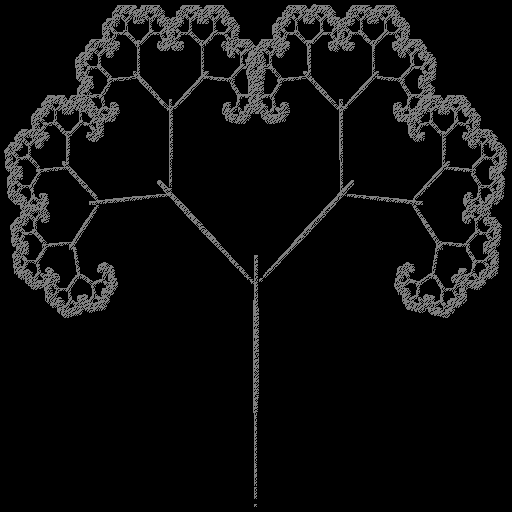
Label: sticks